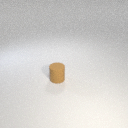
small brown rubber cylinder